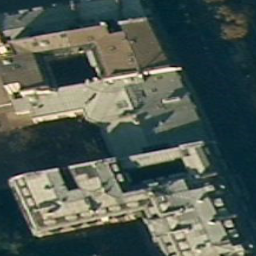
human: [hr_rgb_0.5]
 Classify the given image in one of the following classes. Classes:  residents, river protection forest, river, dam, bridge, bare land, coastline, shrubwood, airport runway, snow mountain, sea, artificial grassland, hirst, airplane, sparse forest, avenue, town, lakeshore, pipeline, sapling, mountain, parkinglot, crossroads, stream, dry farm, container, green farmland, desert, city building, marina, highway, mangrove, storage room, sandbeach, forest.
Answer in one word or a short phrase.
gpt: city building